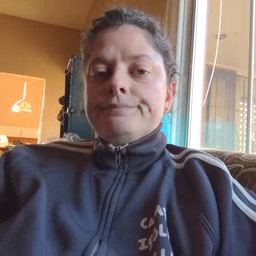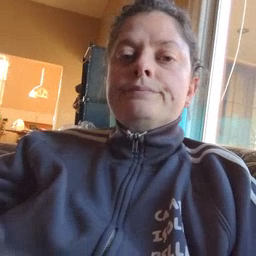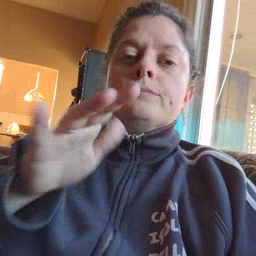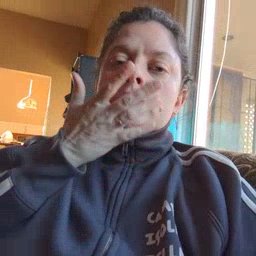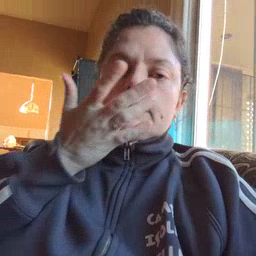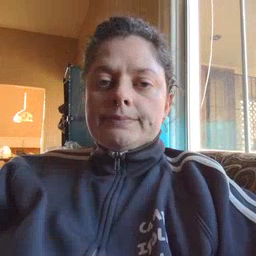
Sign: grass